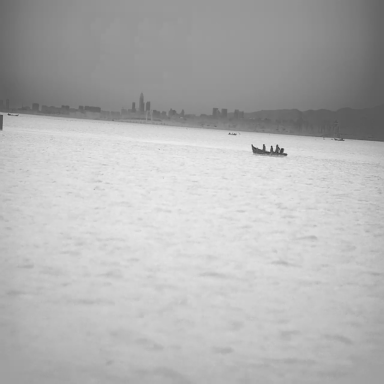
There are four bulk_carriers in the infrared image.